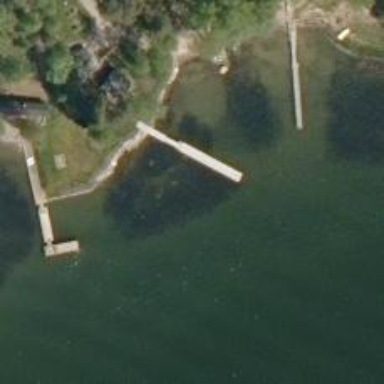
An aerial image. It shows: Man-made pier.